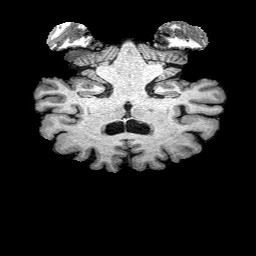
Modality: T1w
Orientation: sagittal
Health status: healthy